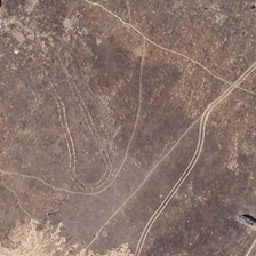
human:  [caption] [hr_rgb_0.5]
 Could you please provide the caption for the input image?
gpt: The path passed through the bare, leaking soil.

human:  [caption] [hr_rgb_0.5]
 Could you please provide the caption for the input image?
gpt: Four paths pass through red clay.

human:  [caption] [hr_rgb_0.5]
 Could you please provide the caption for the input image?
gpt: Four roads pass through the red land.

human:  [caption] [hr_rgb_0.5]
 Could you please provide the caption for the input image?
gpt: The road intersects with the bare leaky soil.

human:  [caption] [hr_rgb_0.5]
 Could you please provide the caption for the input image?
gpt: The path intersects the leaking bare ground.